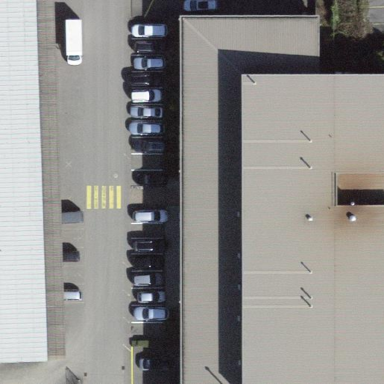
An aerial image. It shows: Industrial building.